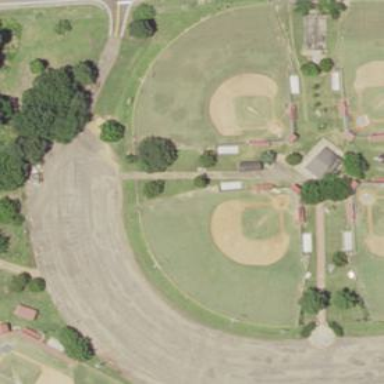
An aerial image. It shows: Baseball pitch for leisure and sports activities.